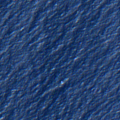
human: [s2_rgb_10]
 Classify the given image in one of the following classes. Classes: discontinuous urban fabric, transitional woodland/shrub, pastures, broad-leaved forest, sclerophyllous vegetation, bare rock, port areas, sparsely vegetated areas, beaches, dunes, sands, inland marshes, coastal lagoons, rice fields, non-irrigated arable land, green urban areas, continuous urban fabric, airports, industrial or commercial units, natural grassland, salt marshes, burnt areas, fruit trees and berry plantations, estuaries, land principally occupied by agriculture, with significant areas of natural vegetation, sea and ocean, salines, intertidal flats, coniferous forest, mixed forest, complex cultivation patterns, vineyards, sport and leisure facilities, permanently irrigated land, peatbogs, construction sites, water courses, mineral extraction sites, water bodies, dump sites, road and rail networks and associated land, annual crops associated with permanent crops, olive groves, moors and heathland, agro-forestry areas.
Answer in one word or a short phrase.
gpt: sea and ocean